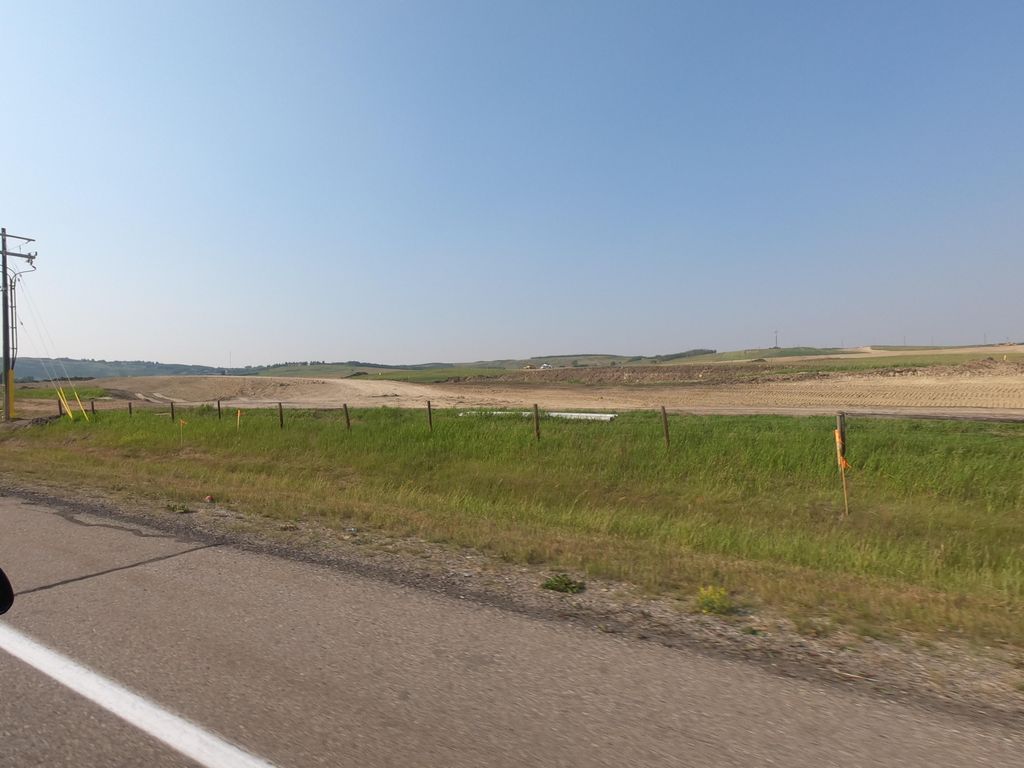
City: calgary